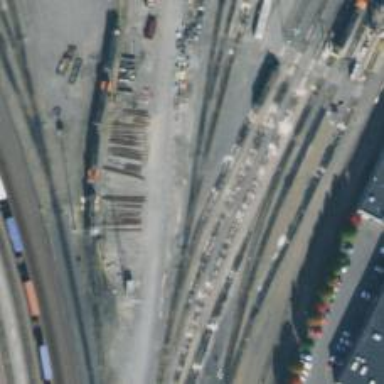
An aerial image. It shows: Railway yard in service.